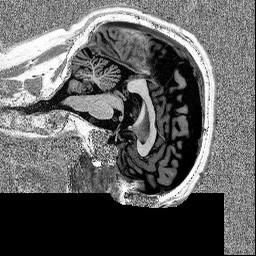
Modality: MP2RAGE
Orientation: sagittal
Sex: male